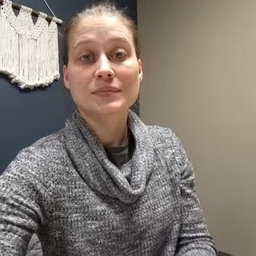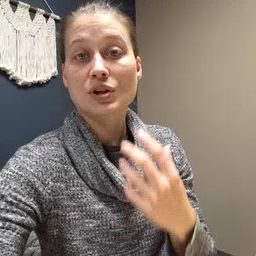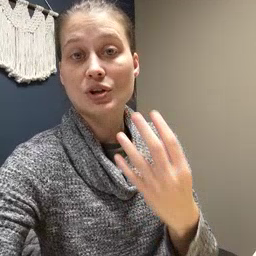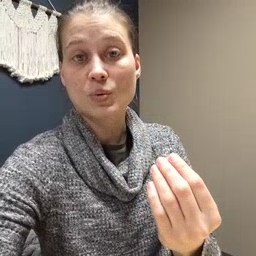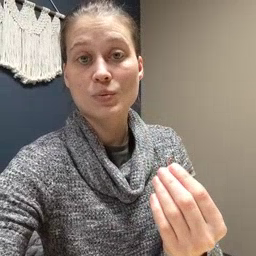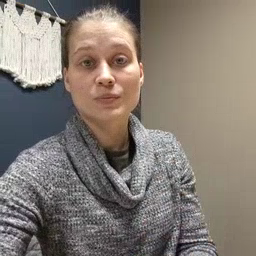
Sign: go